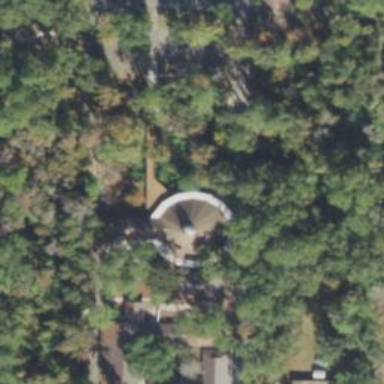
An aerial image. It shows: Church belonging to the Evangelical Free Church of America. It is classified as place of worship.